Group 1:
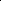
Group 2:
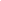
Rule separating the two groups: Black pixel vs. white pixel.
Comments: This is the "smallest" possible valid Bongard Problem on black and white bitmap images (up to switching sides).
Author: Aaron David Fairbanks